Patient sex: M
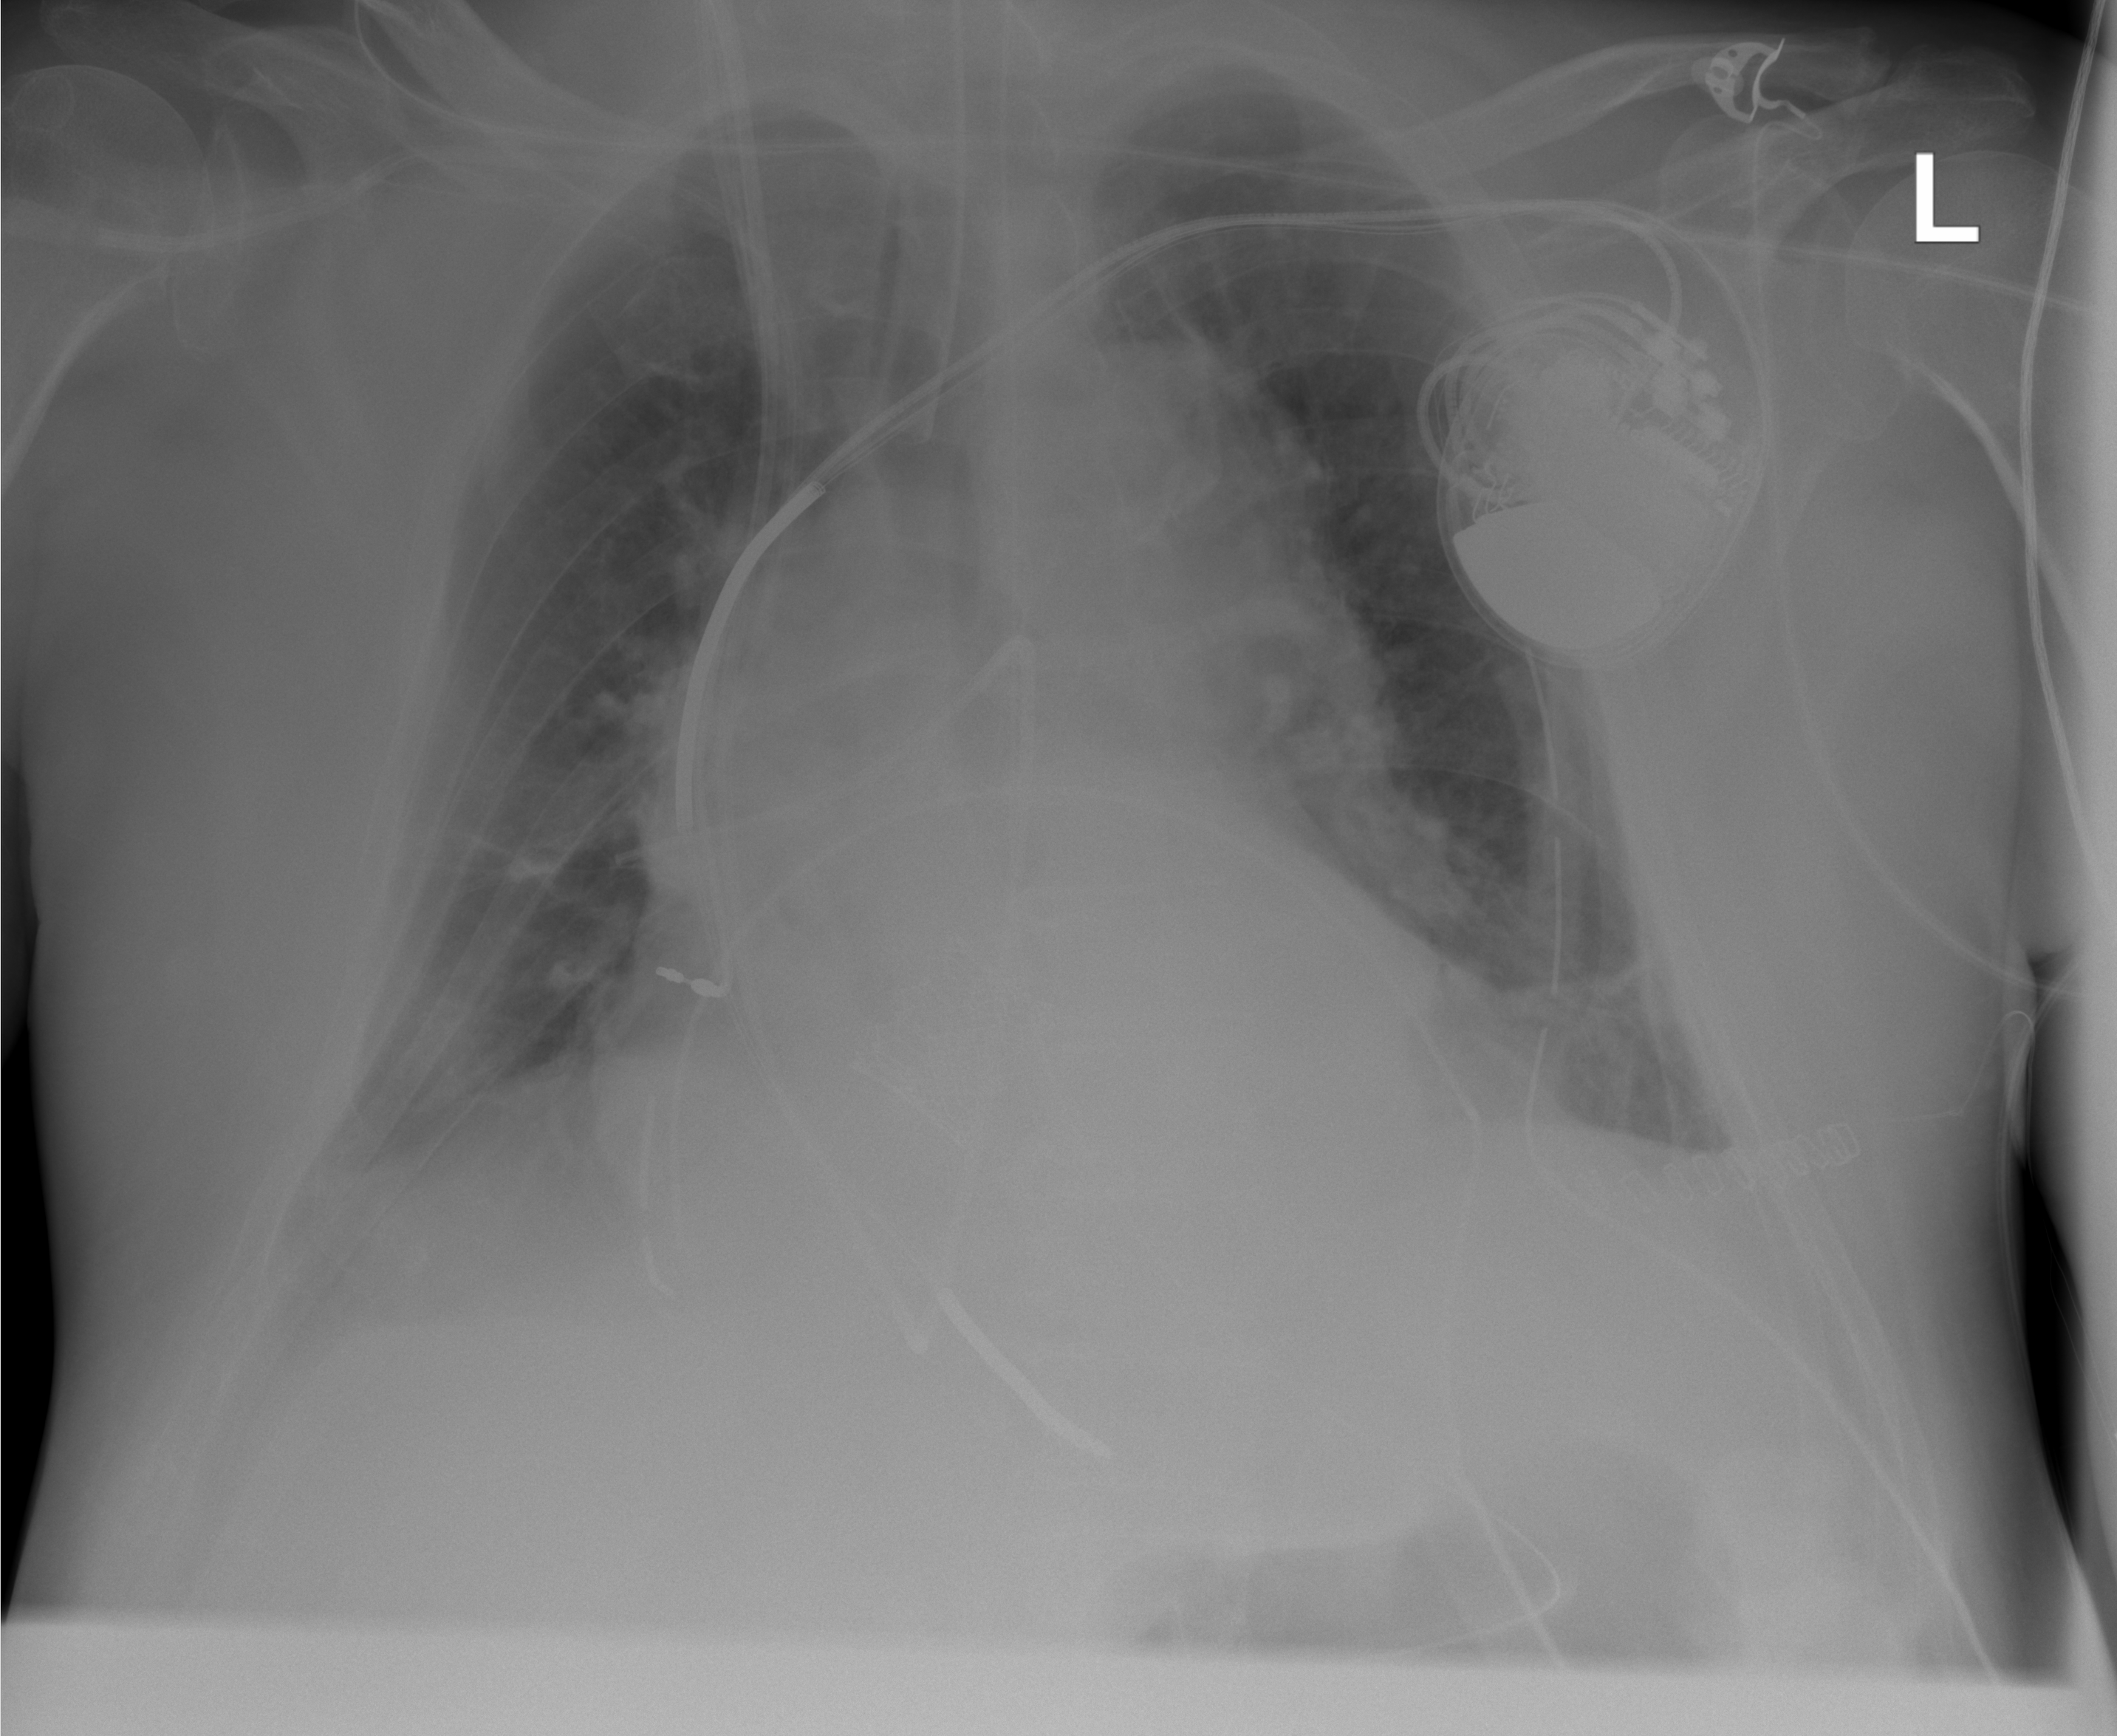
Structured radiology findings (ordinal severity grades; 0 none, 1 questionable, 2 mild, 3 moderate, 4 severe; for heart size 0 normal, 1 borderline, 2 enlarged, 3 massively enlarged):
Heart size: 3
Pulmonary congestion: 2
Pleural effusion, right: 2
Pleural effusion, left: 2
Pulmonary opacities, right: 0
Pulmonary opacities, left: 1
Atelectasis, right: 2
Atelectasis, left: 2